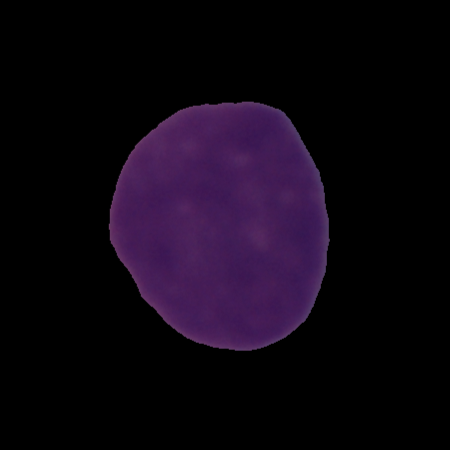
Label: cancer